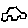
Label: car